Interaction volume radius: 5 \u00c5
Interaction volume height: 15 \u00c5
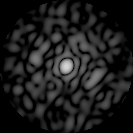
Disorder parameter: 0.8303